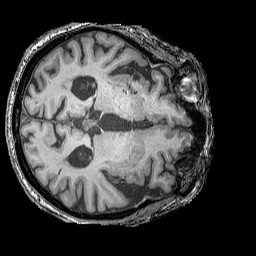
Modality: T1w
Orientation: axial
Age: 71
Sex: male
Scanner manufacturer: siemens
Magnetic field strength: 3 T
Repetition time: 2.25 s
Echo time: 0.00411 s